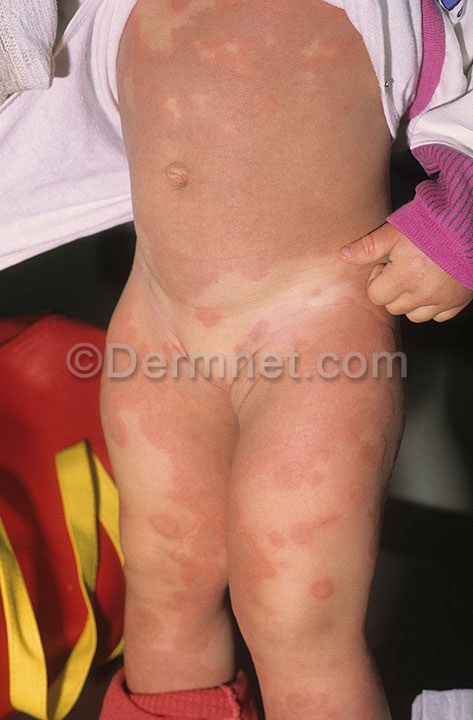
Disease: Urticaria Hives